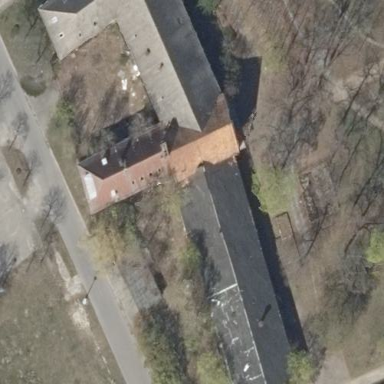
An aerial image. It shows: Ruins of building.